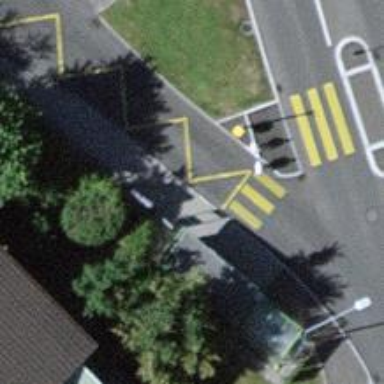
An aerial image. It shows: Uncontrolled zebra crossing with notable zebra markings.